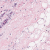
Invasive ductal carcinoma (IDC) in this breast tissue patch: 0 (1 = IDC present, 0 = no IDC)